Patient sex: F
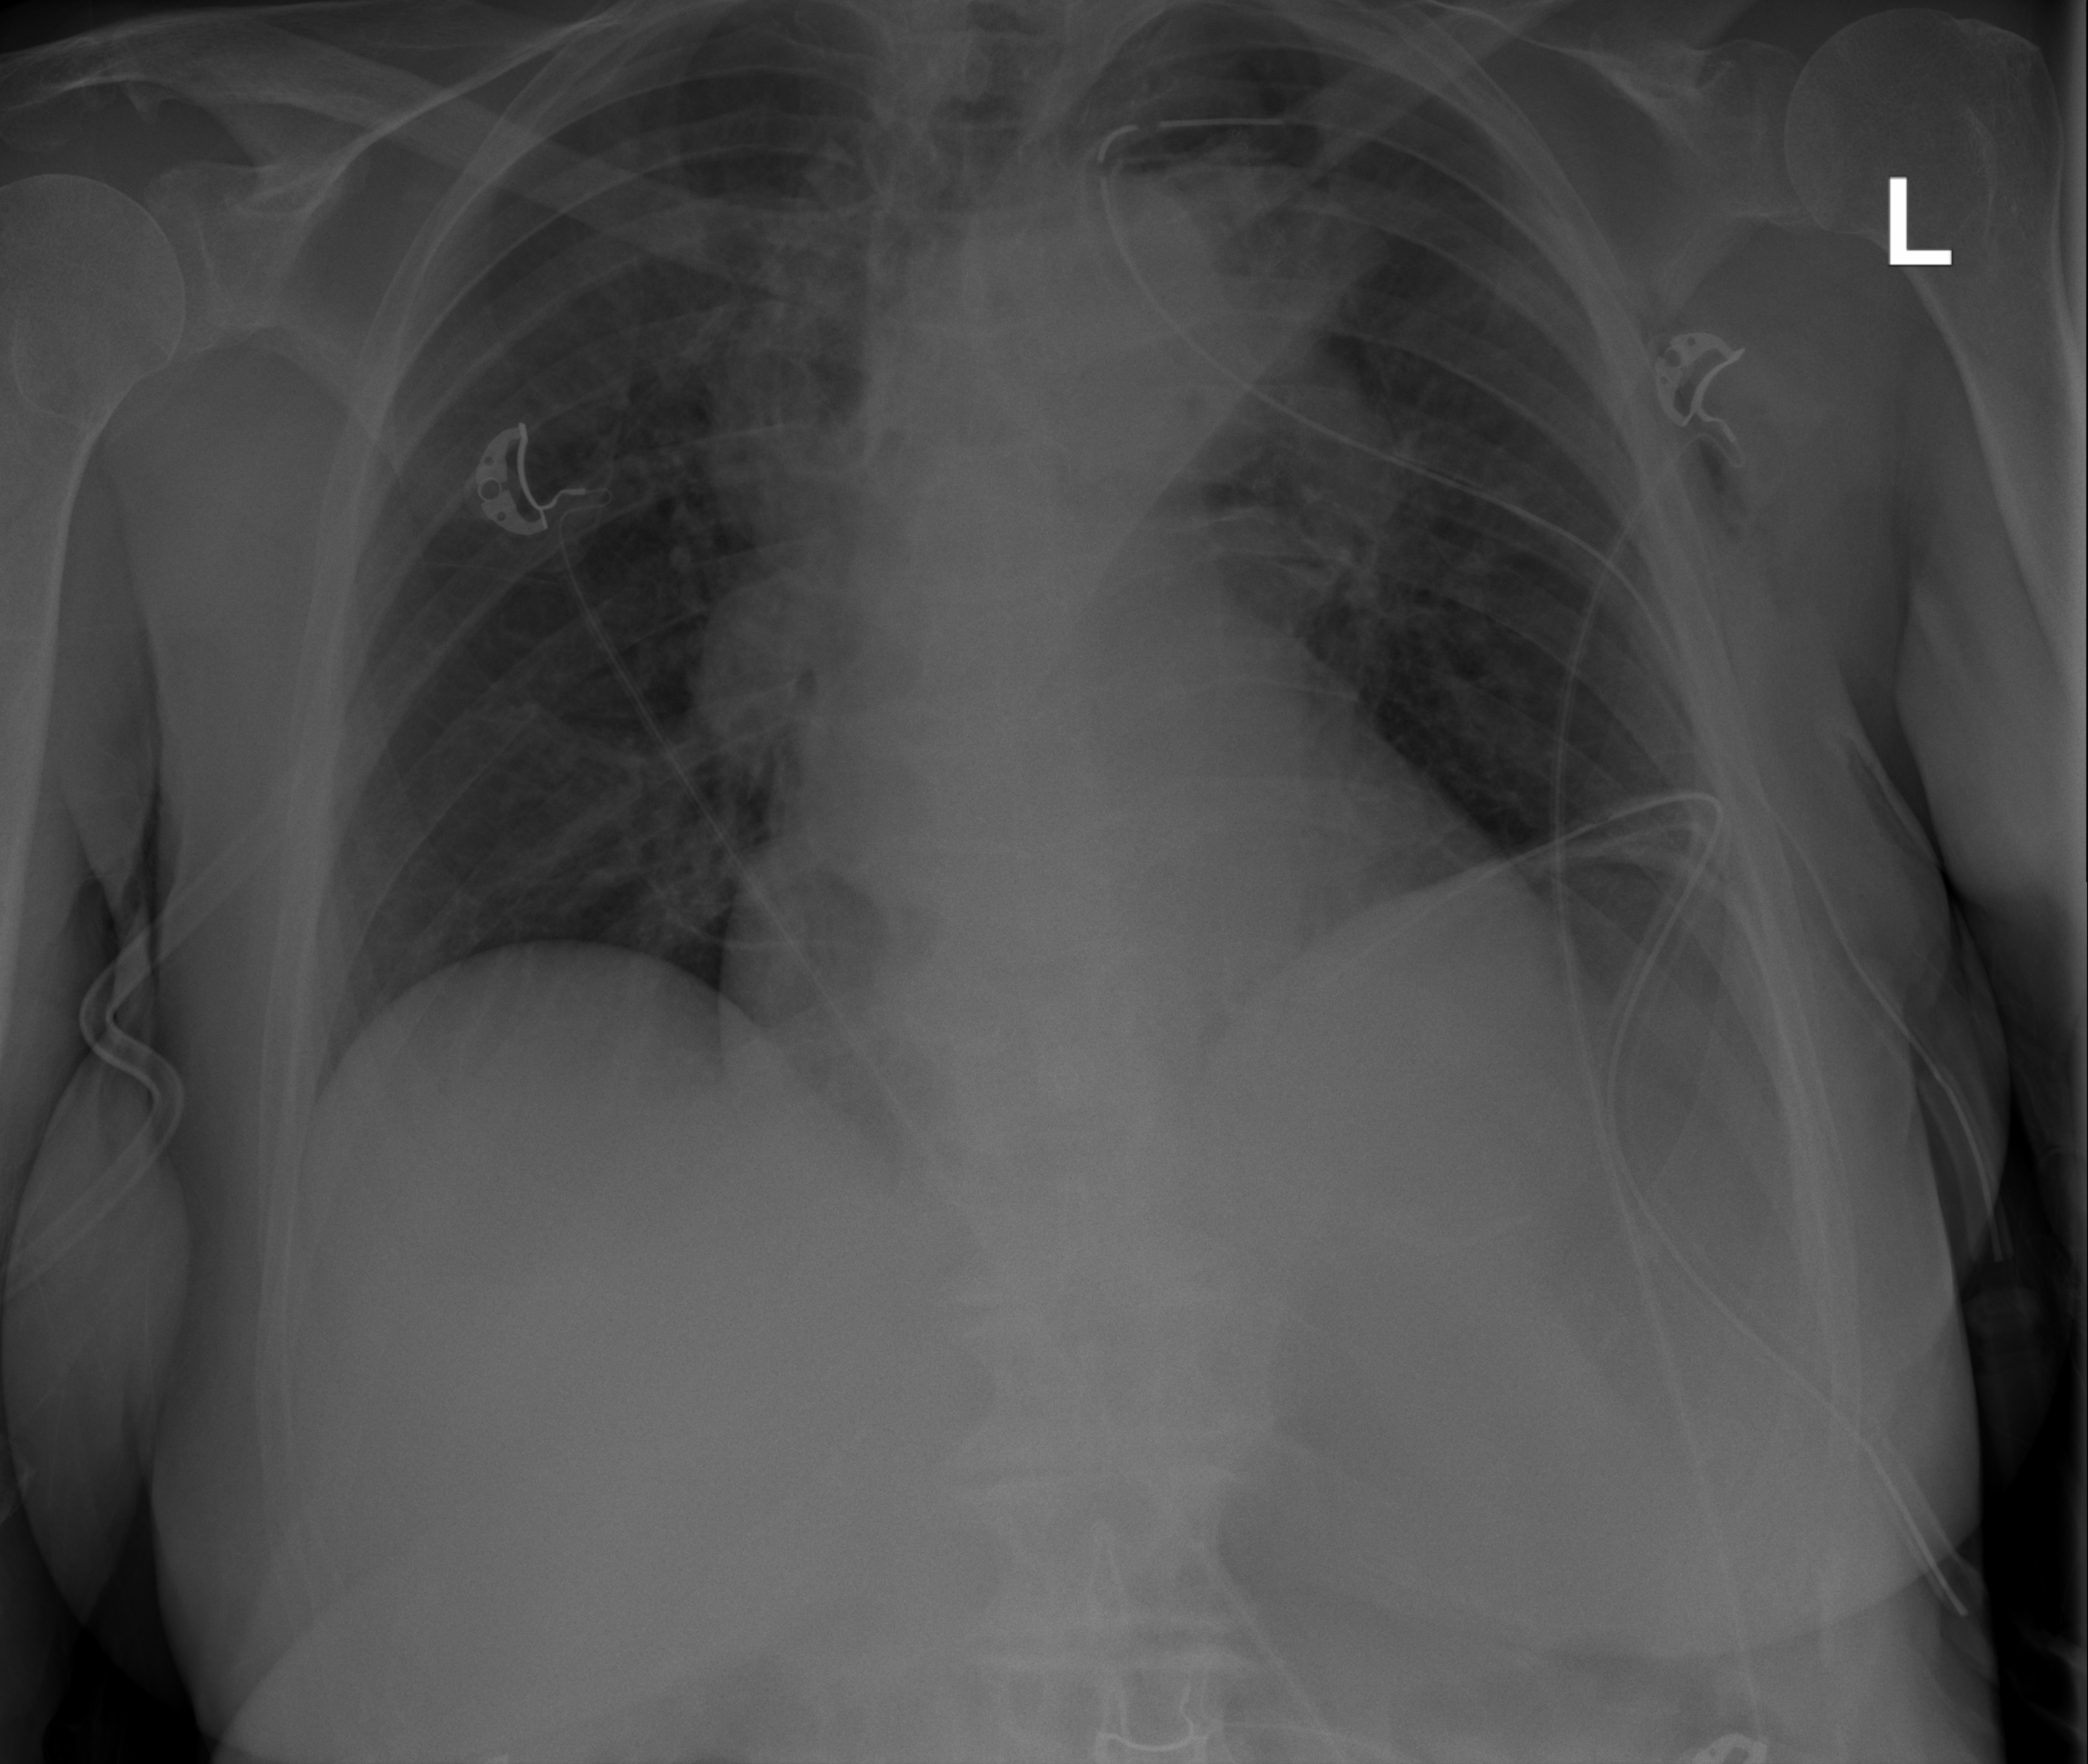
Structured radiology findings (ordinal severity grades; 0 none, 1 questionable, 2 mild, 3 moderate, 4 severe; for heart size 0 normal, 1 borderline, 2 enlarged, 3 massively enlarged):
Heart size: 1
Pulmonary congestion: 0
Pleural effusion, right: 0
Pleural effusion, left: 2
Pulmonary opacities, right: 0
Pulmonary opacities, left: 2
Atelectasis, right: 0
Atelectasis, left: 2